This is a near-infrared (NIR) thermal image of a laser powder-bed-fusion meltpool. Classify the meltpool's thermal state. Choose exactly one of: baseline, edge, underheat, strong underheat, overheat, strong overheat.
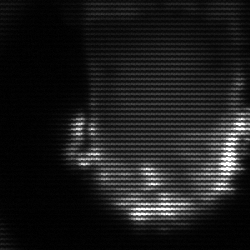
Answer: baseline